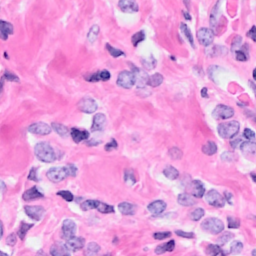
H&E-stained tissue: Breast